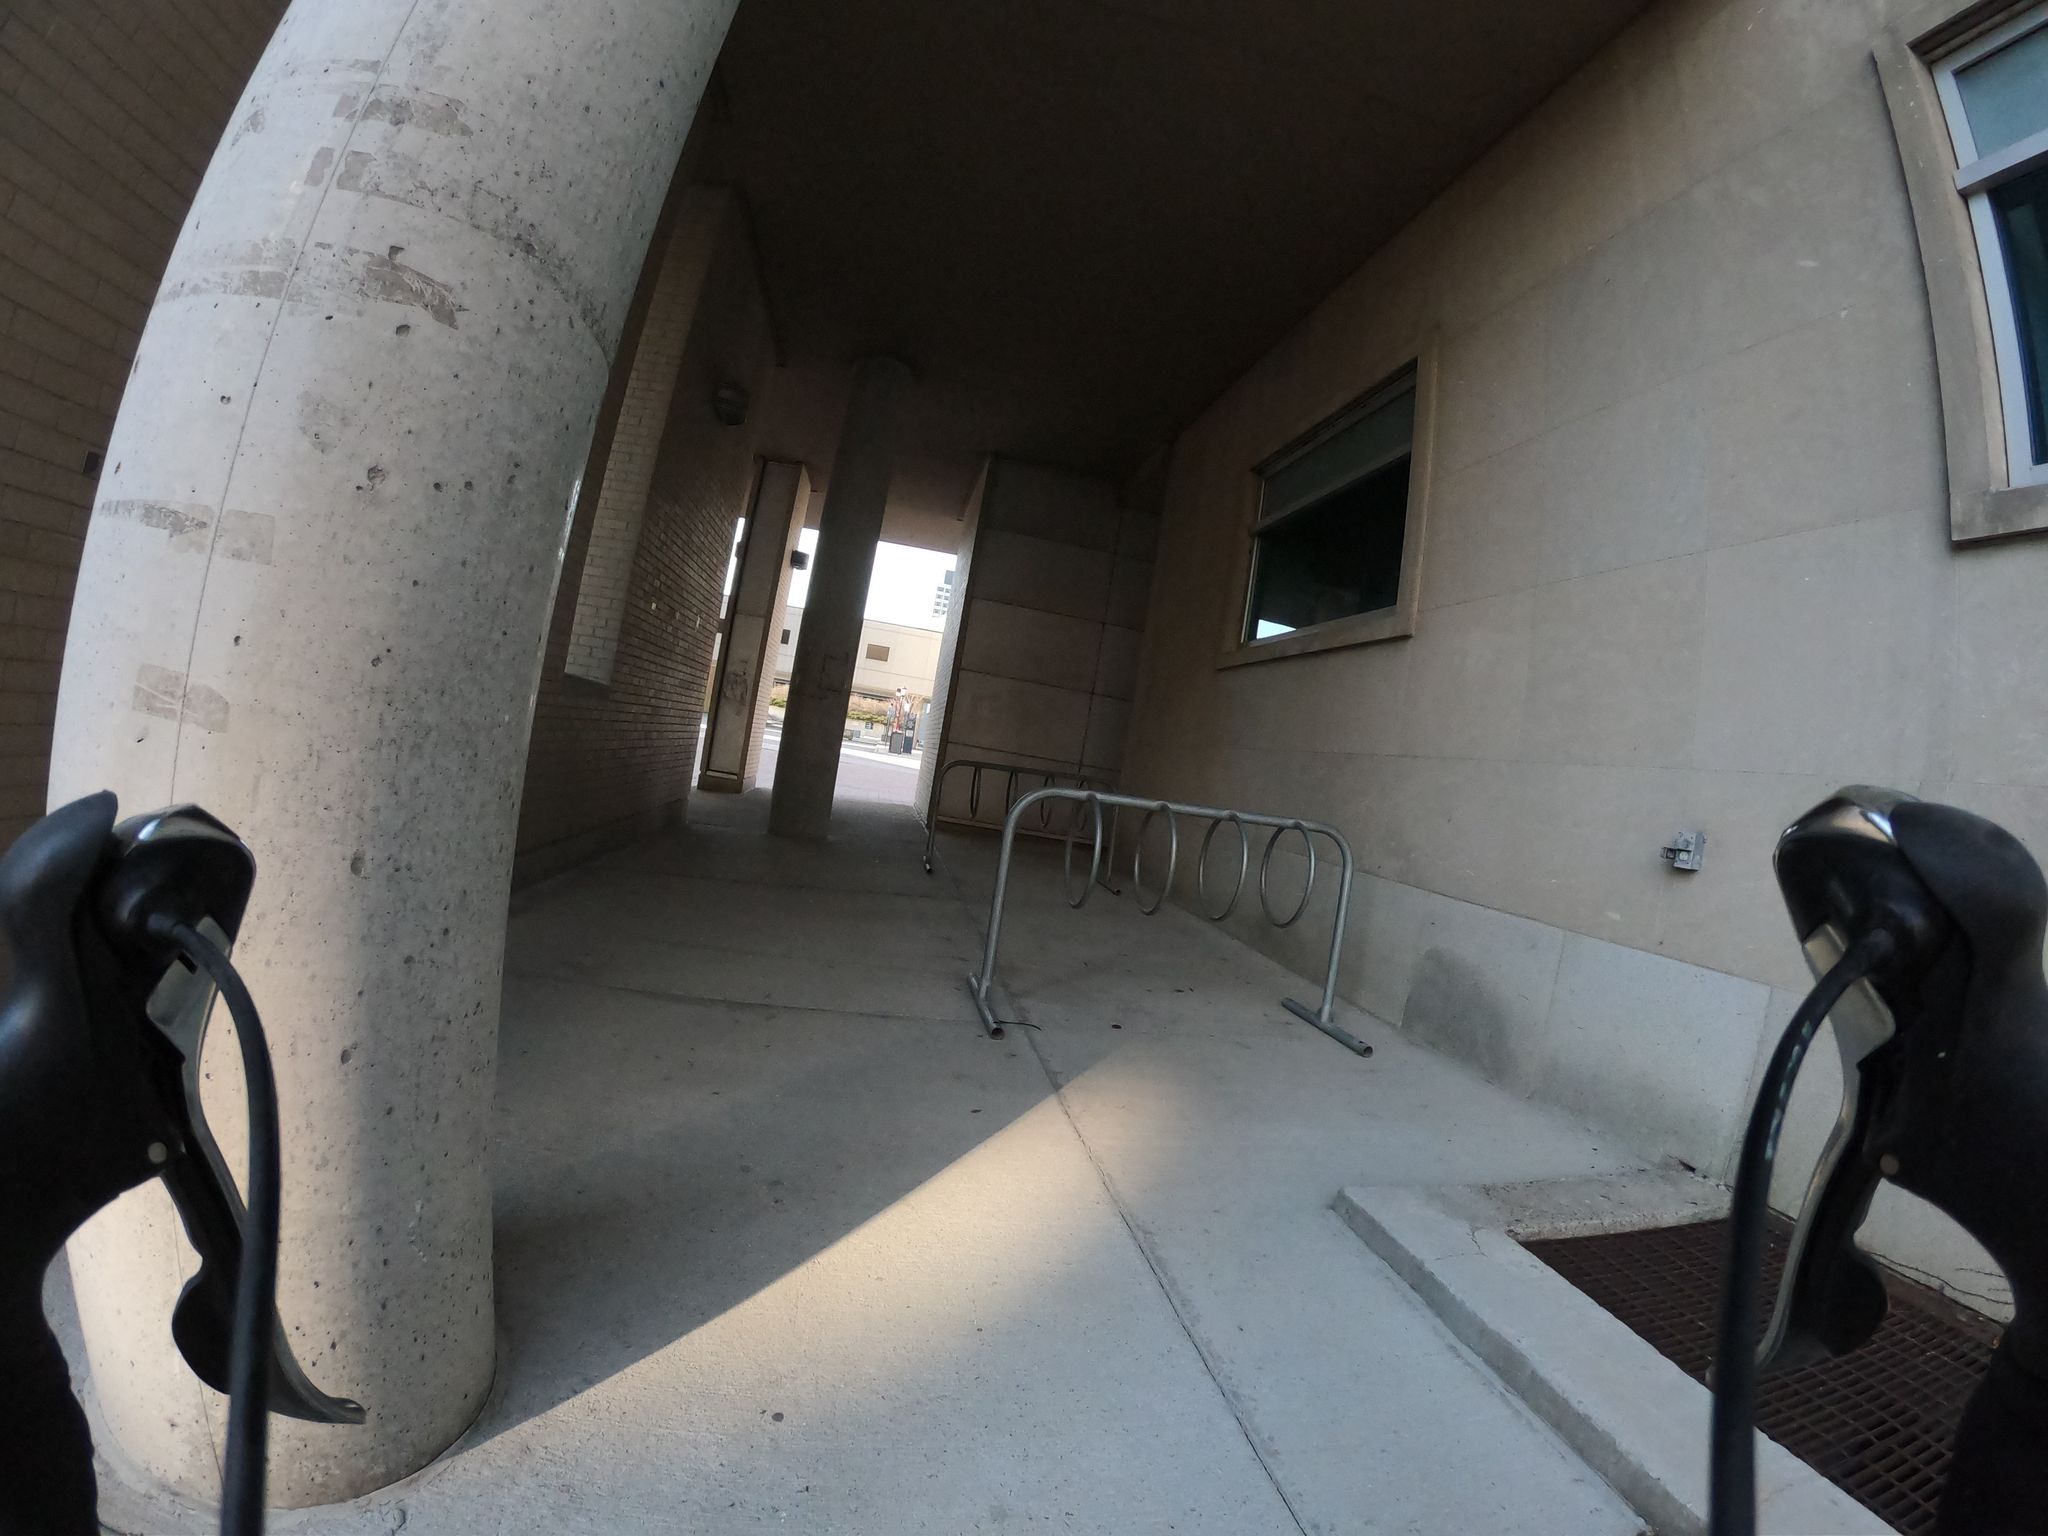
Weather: snowy
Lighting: day
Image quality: good
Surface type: walking surface
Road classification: path, footway
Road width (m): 1, 5
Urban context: urban centre
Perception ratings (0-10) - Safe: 4.96, Lively: 3.58, Beautiful: 4.22, Boring: 3.81, Depressing: 3.54, Wealthy: 6.37